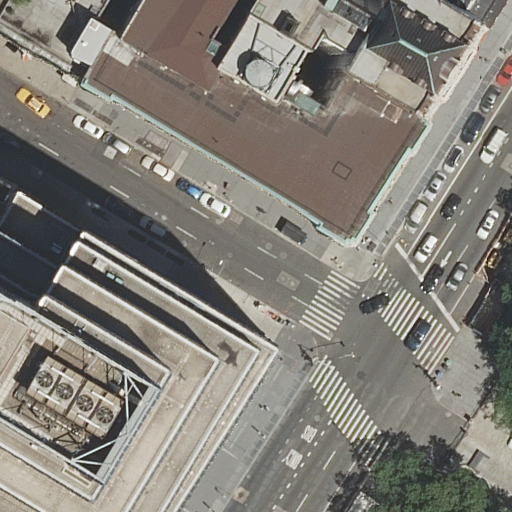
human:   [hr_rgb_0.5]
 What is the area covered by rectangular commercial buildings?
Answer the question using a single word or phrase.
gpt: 0m2

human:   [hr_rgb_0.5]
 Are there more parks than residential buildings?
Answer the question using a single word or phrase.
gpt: no

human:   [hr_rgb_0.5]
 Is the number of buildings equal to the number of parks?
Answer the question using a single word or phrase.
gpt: no

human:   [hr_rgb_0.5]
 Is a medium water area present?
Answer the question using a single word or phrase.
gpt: no

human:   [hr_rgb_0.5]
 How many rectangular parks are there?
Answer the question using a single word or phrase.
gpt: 1

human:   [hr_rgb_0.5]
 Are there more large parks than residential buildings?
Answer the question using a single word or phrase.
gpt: no

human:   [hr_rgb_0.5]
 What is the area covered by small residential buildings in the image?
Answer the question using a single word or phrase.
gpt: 54m2

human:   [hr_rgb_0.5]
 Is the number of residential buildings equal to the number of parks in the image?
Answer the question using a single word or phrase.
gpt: no

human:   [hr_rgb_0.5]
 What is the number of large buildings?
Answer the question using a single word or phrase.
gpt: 3

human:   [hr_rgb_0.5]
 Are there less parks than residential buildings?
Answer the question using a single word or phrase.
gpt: yes

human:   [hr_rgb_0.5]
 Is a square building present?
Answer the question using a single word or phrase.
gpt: no

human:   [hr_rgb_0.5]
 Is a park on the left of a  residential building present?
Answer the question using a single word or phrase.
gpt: no

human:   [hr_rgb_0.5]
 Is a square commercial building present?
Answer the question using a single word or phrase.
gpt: no

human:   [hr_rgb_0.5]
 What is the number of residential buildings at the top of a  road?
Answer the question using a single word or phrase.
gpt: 5

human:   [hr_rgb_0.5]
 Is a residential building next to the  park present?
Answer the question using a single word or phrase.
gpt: yes

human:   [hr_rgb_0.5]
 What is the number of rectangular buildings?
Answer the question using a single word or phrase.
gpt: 3

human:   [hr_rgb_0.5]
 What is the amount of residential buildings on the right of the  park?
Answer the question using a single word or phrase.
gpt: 0

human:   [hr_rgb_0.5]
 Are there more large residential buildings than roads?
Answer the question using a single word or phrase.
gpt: no

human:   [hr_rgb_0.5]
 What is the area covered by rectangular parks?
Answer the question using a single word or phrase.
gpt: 345m2

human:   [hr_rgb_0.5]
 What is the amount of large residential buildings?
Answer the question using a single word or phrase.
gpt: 3

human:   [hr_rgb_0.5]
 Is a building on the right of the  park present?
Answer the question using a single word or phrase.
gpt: no

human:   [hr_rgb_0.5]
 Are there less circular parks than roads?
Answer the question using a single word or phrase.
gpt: yes

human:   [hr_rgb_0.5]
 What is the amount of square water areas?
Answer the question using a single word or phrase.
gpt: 0

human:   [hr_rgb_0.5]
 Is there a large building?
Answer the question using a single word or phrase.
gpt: yes

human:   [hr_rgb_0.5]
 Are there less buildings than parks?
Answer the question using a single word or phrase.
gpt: no

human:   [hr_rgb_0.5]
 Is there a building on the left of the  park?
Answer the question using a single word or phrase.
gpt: yes

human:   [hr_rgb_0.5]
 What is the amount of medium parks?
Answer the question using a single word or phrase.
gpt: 1

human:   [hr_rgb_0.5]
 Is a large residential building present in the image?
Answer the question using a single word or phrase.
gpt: yes

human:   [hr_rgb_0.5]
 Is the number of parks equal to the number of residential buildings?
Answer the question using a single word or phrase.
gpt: no

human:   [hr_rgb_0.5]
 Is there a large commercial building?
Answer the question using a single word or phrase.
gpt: no

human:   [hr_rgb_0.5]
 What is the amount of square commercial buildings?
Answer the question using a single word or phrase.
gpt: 0

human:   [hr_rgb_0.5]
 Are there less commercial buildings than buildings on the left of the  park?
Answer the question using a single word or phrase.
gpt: yes

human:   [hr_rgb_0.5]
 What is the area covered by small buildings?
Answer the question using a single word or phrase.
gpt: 54m2

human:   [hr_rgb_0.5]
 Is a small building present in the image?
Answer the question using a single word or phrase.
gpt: yes

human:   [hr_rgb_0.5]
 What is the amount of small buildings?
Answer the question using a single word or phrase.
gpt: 2

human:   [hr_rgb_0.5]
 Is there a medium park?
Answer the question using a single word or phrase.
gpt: yes